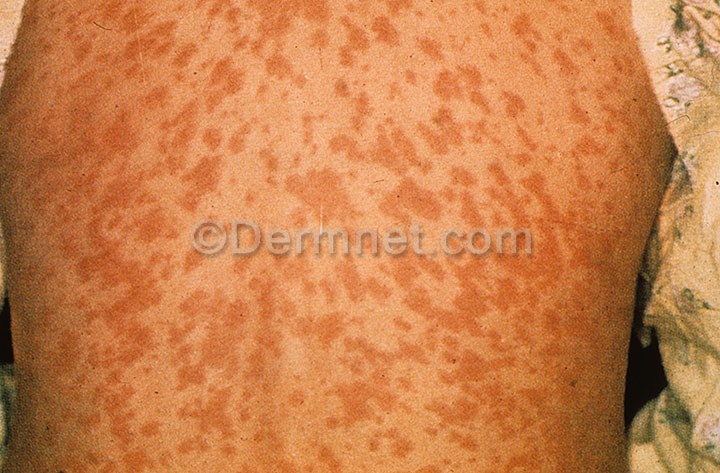
Disease: Exanthems and Drug Eruptions